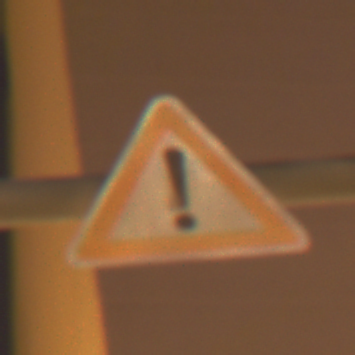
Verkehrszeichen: Gefahrenstelle
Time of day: Night
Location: Outdoor (Urban)
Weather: Clear
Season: NotSpecified
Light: Artificial